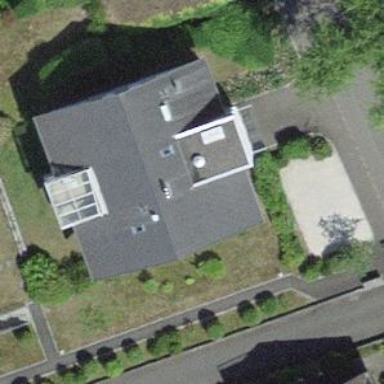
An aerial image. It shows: Building with flat roof.